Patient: sex M, age 60
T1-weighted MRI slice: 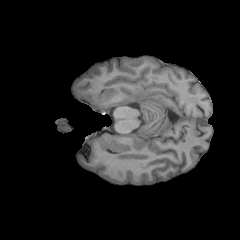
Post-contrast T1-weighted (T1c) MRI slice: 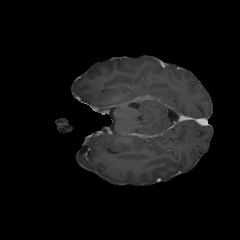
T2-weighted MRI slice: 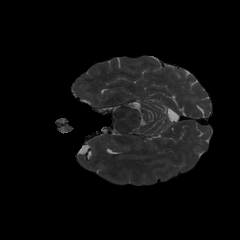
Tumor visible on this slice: no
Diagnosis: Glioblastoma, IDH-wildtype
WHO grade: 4